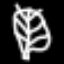
Label: leaf